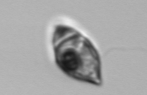
Label: Amphidinium